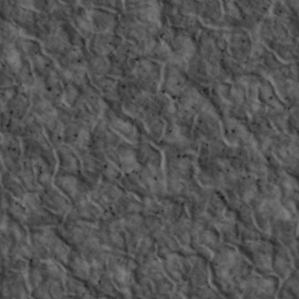
Label: non_frost